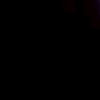
Label: space